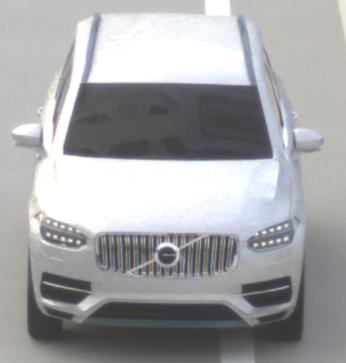
Make: Volvo
Model: XC90 B5
Detailed model: XC90 (L)
Model produced from: 2019/08
Model produced until: 2020/04
Doors: 5
Color: white
Road condition: dry road
Daytime: morning or afternoon
Contrast: low contrast